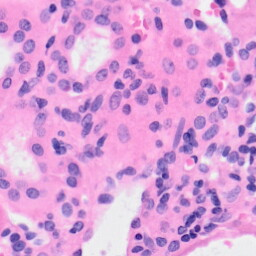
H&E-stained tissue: Kidney